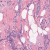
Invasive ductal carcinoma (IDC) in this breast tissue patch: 1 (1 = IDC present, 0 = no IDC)